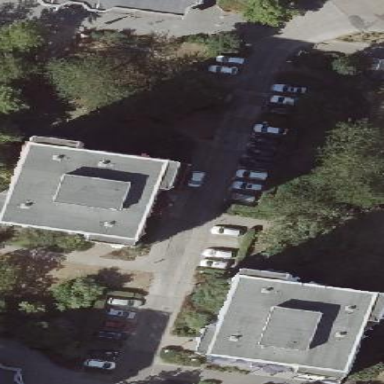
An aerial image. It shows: Flat-roofed apartment building.